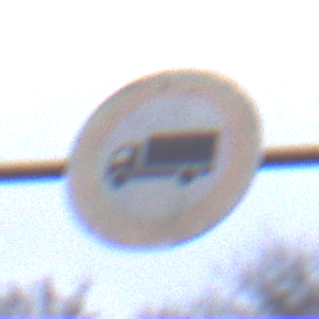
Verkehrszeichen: VerbotFuerKraftfahrzeugeUeberDreiKommaFuenfTonnen
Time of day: SunriseSunset
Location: Outdoor (Nature)
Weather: PartlyCloudy
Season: Autumn
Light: Natural